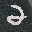
Label: 2